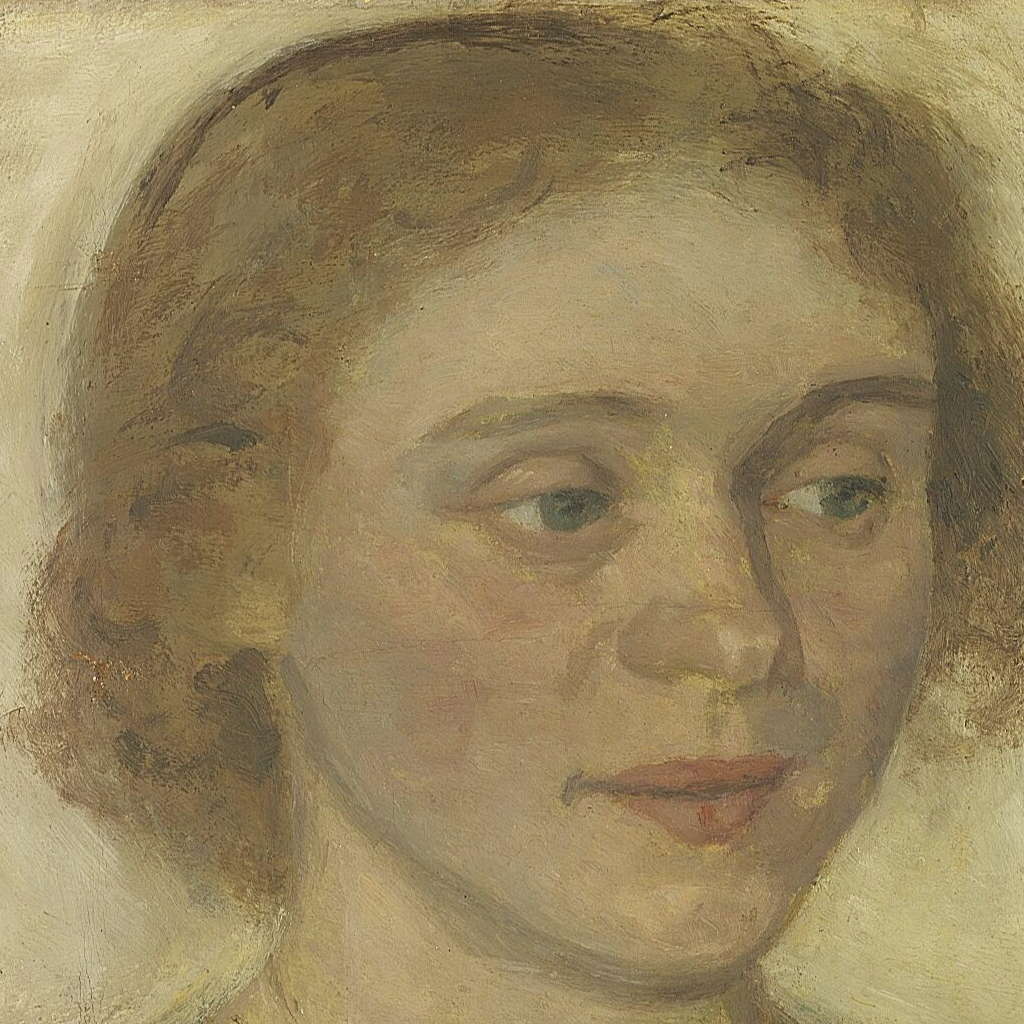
portrait painting, close up, bright diffused light, woman with curly brown hair in three-quarter view, pale neutral background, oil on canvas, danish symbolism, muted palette